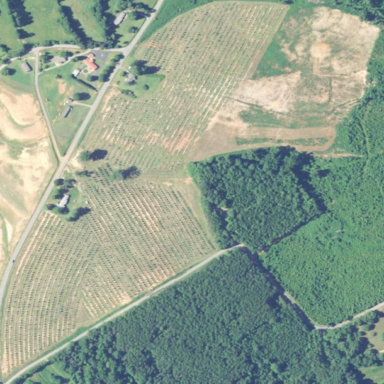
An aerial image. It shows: Orchard.